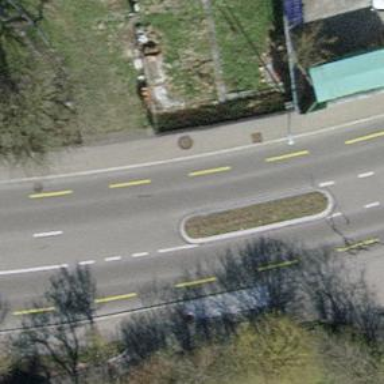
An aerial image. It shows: Primary highway with asphalt surface. It has separate cycle lane and sidewalks on both sides.